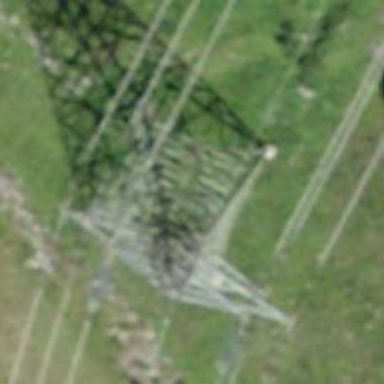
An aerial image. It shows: Lattice structure tower used for power transmission.